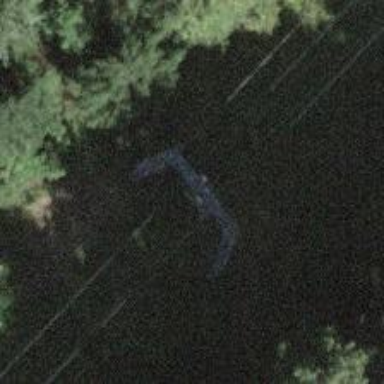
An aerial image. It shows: Pylon used for aerialway.